Question: I am plotting a simple panel of data with ggplot2. Observations from the same individual (region) are from two different waves, and I want to plot my graph ordering individuals by the value of only one of the waves. However, ggplot by default orders by the mean value of both waves. Here's a basic sample of the <URL>.
'''
data <- read.table(text = "
ID Country time Theil0
1 AT1 2004 0.<PHONE>
2 AT2 2004 0.<PHONE>
3 AT3 2004 0.<PHONE>
4 BE1 2004 0.<PHONE>
5 BE2 2004 0.<PHONE>
6 BE3 2004 0.<PHONE>
7 AT1 2010 0.<PHONE>
8 AT2 2010 0.<PHONE>
9 AT3 2010 0.<PHONE>
10 BE1 2010 0.<PHONE>
11 BE2 2010 0.<PHONE>
12 BE3 2010 0.<PHONE>
", sep = "", header = TRUE)
'''
And here's the code for the plot:
'''
library(ggplot2)
pd <- position_dodge(0.4)
ggplot(data, aes(x=reorder(Country, Theil0), y=Theil0, colour = as.factor(time))) +
geom_point(size=3, position = pd)+
xlab("Region") +
theme(axis.text.x = element_text(angle = 90, vjust = 0.5, hjust=1)) +
ylab("Index") +
ggtitle("2004 and 2010")
'''
And the resulting plot:

As you can see, ordering by the values of 2010 only (and not the average of both years) would make the BE2 and AT3 observations switch order, which is what I would prefer in the graph. Thank you for any help on this.
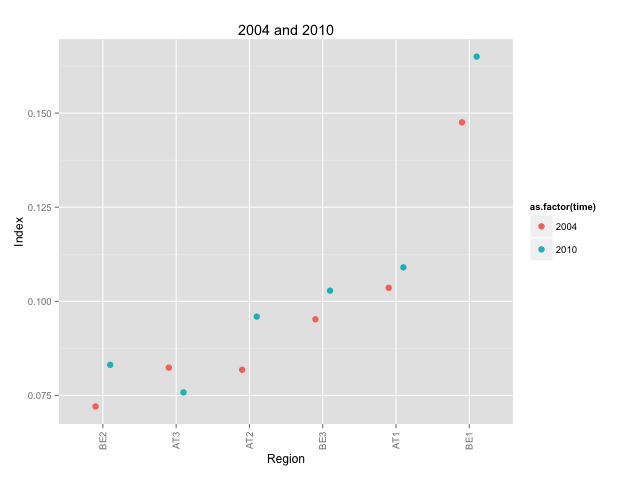
Answer: I created a reproducible example that uses generic 'x's and 'y's. Basically, you need to use the 'ordered' function on your factor:
'''
x <- letters[1:4]
y1 <- 1:4
y2 <- c(1, 4, 2, 5) + 1
library(ggplot2)
library(reshape2) # used to melt the dummy dataset
df <- data.frame(x = x, y1 = y1, y2 = y2)
df2 <- melt(df, id.vars = "x", variable.name = "Group", value.name = "y")
df2$Group <- factor(df2$Group)
gg1 <- ggplot(data = df2, aes( x = x, y = y, color = Group)) +
geom_point()
ggsave("eample1.jpg", gg1, width = 3, height = 3)
'''
Gives a plot similar to what you had:

However, 'x' may be reorder:
'''
df2$x2 <- ordered(df2$x, x[order(y2)])
gg2 <- ggplot(data = df2, aes( x = x2, y = y, color = Group)) +
geom_point()
ggsave("eample2.jpg", gg2, width = 3, height = 3)
'''
which gives this figure:

Also, I get tripped up on this a lot. I find adjusting levels in 'ggplot2' to be trick at times.